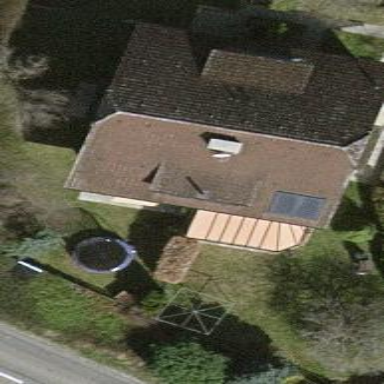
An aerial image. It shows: Simple house.